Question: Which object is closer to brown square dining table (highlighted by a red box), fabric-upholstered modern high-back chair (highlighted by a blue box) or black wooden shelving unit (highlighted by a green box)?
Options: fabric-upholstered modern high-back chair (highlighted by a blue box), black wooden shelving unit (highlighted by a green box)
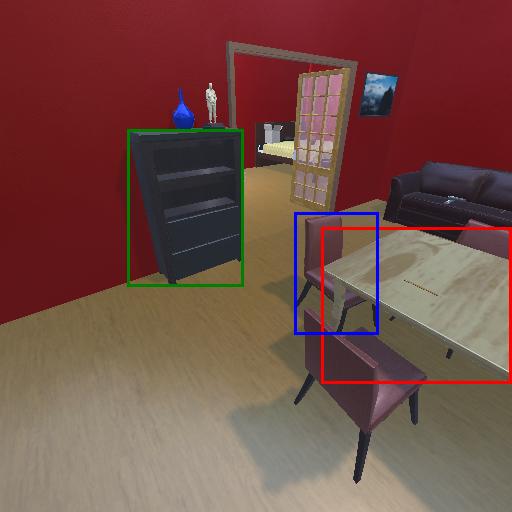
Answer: fabric-upholstered modern high-back chair (highlighted by a blue box)